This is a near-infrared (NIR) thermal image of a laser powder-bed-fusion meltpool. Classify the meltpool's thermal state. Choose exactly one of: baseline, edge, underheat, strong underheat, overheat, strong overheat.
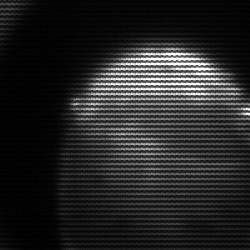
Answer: edge